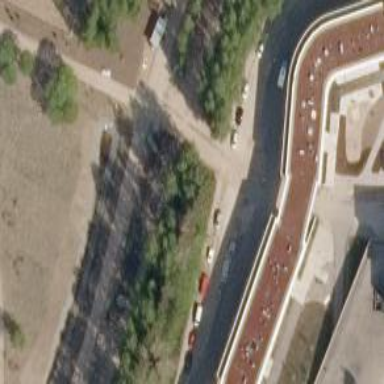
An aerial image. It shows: Asphalt cycleway with crossing.